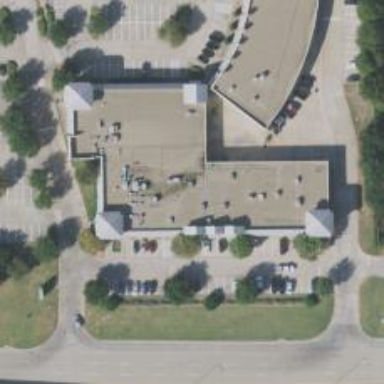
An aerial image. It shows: Healthcare clinic is depicted in the image.